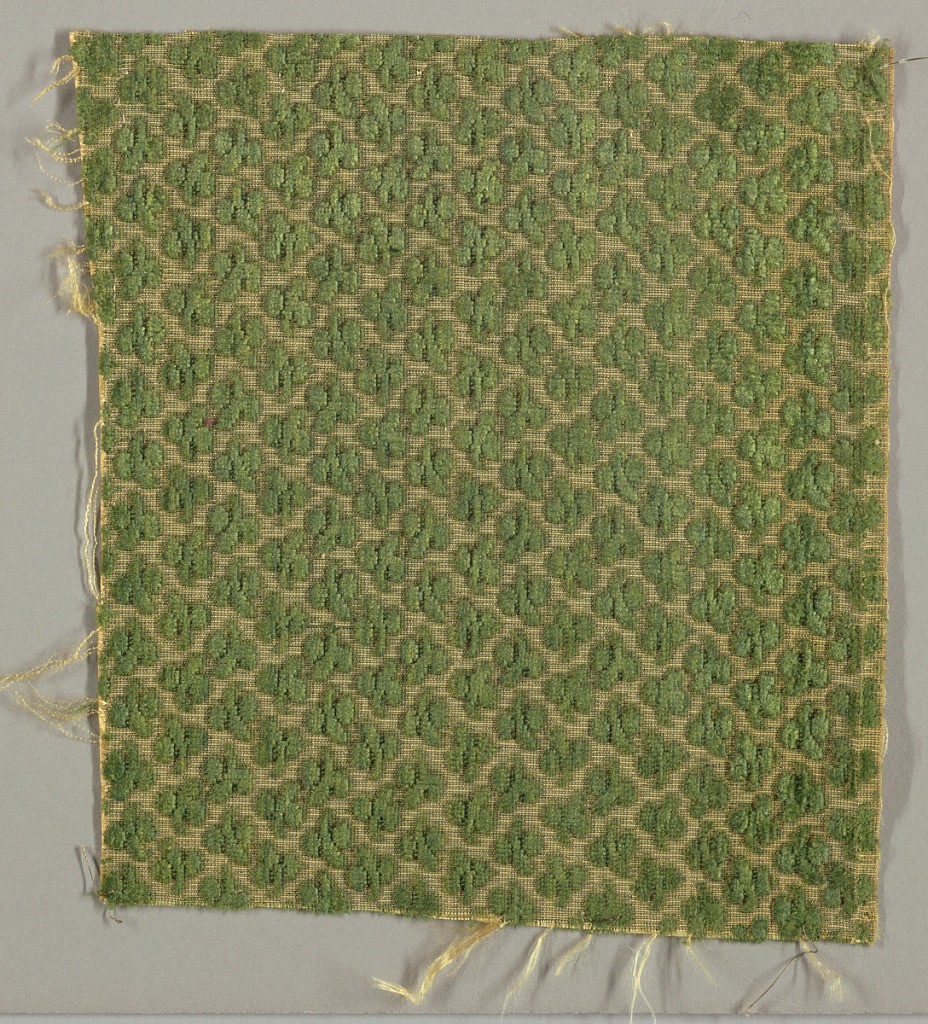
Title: Fragment
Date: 16th–17th century
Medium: silk Technique: cut supplementary warp pile (velvet) in a plain weave foundation
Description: Fragment of cut green velvet in a dark yellow ground has a small leaf pattern.